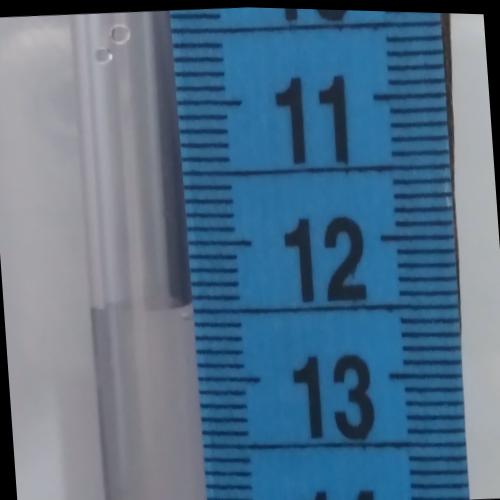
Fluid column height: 12.5 cm